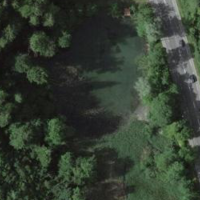
EUNIS habitat code: 25
Species observed at this site:
Lamium galeobdolon